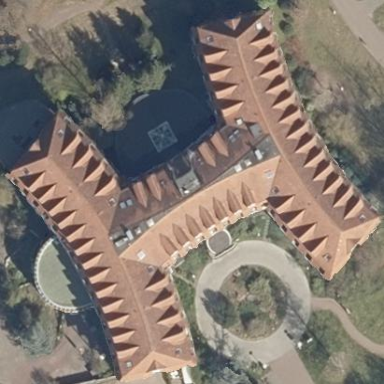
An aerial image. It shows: Hospital building with mansard roof design.